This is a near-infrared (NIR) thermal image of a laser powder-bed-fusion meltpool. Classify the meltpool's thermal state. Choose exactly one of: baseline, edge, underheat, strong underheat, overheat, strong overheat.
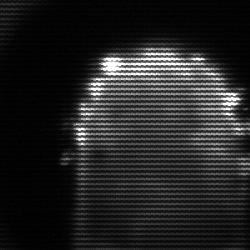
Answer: baseline